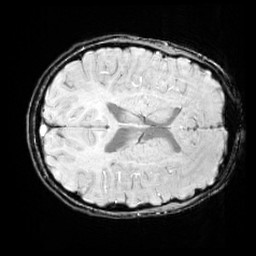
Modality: SWI
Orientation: axial
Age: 13
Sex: male
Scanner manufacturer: siemens
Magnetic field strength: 3 T
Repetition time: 0.027 s
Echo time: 0.02 s